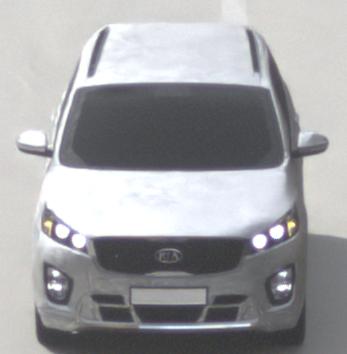
Make: KIA
Model: Sorento 2.2 CRDi
Detailed model: Sorento (UM)
Model produced from: 2015/03
Model produced until: 2017/10
Doors: 5
Color: white
Road condition: dry road
Daytime: morning or afternoon
Contrast: low contrast